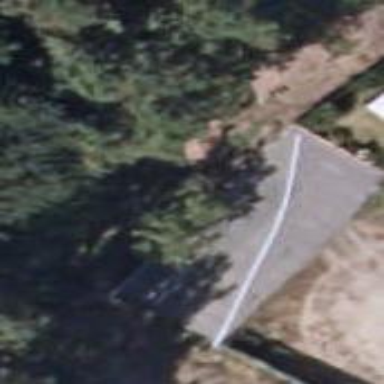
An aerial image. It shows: Carport structure.